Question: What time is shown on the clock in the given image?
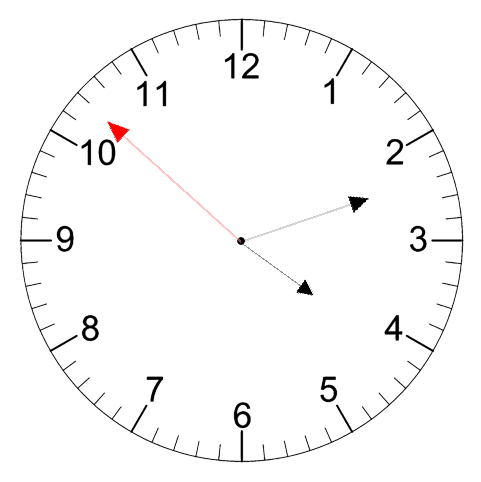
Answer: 04:11:52